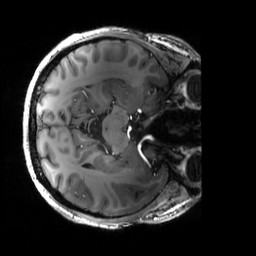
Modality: T1w
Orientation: axial
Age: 23
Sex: male
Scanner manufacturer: siemens
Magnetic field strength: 6.98 T
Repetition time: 3 s
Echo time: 0.00388 s